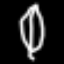
Label: leaf